Question: I have a Controller Servlet that has to forward a request to a specific JSP. However, whenever I forward the request it loads the JSP but the URL in the browser does something quite strange.
For example:
Via 'index.jsp' I click: '<a href="/login" />'
In the Controller I have a method
'''
if(request.getPathInfo().equals("/login"){
dispatcher = this.getServletContext().getRequestDispatcher("/login.jsp");
dispatcher.forward(request, response);
}
'''
The URL in the browser will say:
'http://mywebsite.com/my_work/do/login'
and not:
'http://mywebsite.com/my_work/login.jsp'
The 'login.jsp' page will be shown, just the URL is wrong. This causes problems, as I have to include 2 x References to Javascript and CSS files in each JSP as the relative URL changes depending on if I accessed the page manually by typing 'http://mywebsite.com/my_work/login.jsp' into the browser, or whether it was accessed via a forward from the Controller servlet.
My web.xml:
'''
<?xml version="1.0" encoding="UTF-8"?>
<web-app version="3.0" xmlns="http://java.sun.com/xml/ns/javaee" xmlns:xsi="http://www.w3.org/2001/XMLSchema-instance" xsi:schemaLocation="http://java.sun.com/xml/ns/javaee http://java.sun.com/xml/ns/javaee/web-app_3_0.xsd">
<servlet>
<servlet-name>Controller</servlet-name>
<servlet-class>controller.Controller</servlet-class>
</servlet>
<servlet-mapping>
<servlet-name>Controller</servlet-name>
<url-pattern>/do/*</url-pattern>
</servlet-mapping>
<session-config>
<session-timeout>
30
</session-timeout>
</session-config>
<resource-ref>
<res-ref-name>jdbc/LessonDatabase</res-ref-name>
<res-type>javax.sql.DataSource</res-type>
<res-auth>Container</res-auth>
<res-sharing-scope>Shareable</res-sharing-scope>
</resource-ref>
</web-app>
'''

Any help would be great. I've got everything to work, but I'm guessing that this is not correct!
It should be noted that this occurs for any forwarding.
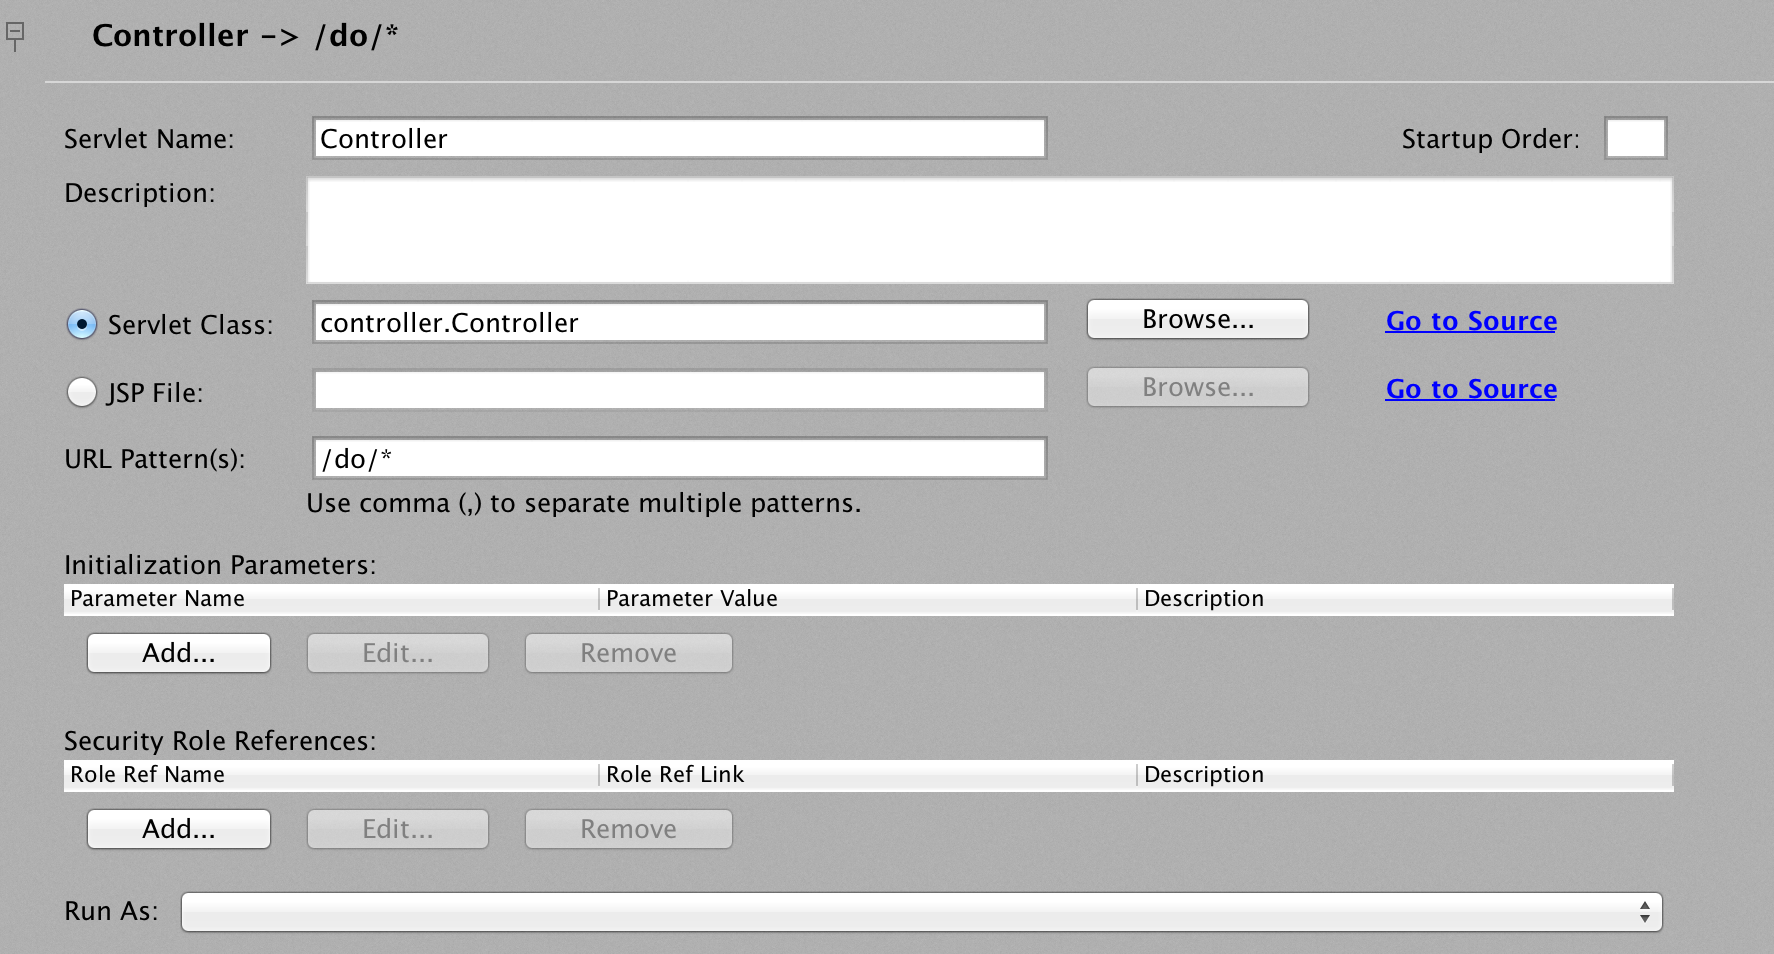
Answer: It is because you are forwarding the request to your 'JSP'.
'''
if(request.getPathInfo().equals("/login"){
dispatcher = this.getServletContext().getRequestDispatcher("/login.jsp");
dispatcher.forward(request, response);
}
'''
When you 'forward a request' to the next 'JSP or Servlet' it keeps on showing the 'URL pattern' of the 'Servlet' in browser's address bar from where you are forwarding.
If you want the 'URL' to be changed, you should 'redirect' it.
'response.sendRedirect("YOUR_JSP");'
Therefore, your code should be,
'''
if(request.getPathInfo().equals("/login"){
response.sendRedirect("/login.jsp");
}
'''
The difference between 'Forwarding' a request (i.e. using RequestDispatcher) and 'redirecting' the request (i.e. using sendRedirect) is that if you forward a request to next resource then your same 'request' object is passed to the next resource, therefore all its 'attributes & parameters' are sent to the next 'JSP or Servlet'.
Instead if you redirect your request then the client (browser) is asked to send a 'new request' to the 'next resource'. Therefore all your previous 'parameters and attributes' in the request are not accessible in the new request at next resource.
However the information '(parameters & attributes)' stored in 'session' or 'context' is not affected by redirecting the request.